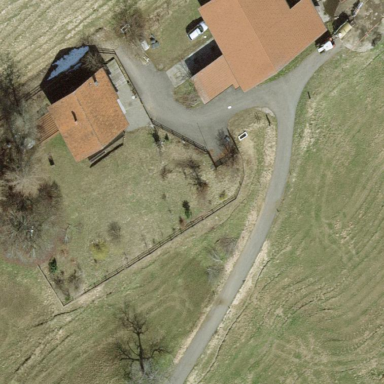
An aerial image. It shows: Farmyard area.